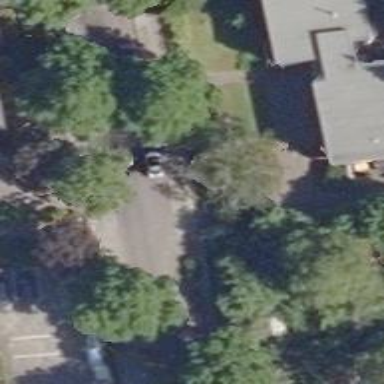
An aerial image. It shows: Residential road with asphalt surface. Both sides have sidewalks.